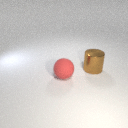
large brown metal cylinder behind large red rubber sphere